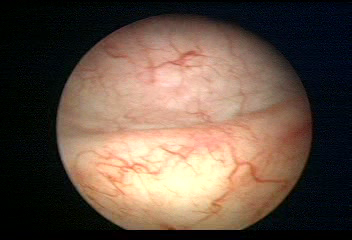
Modality: WLC
Class: Normal mucosa
Bladder cancer association: No